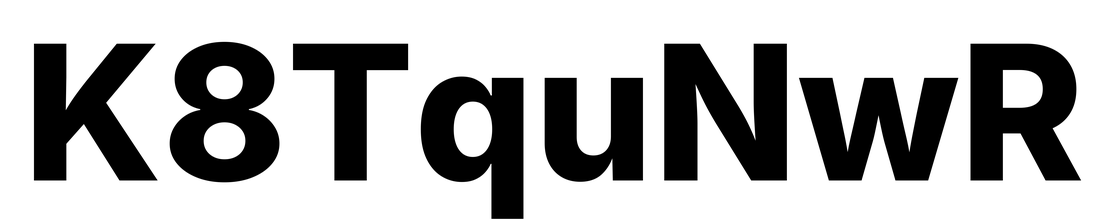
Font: Inter_ExtraBold